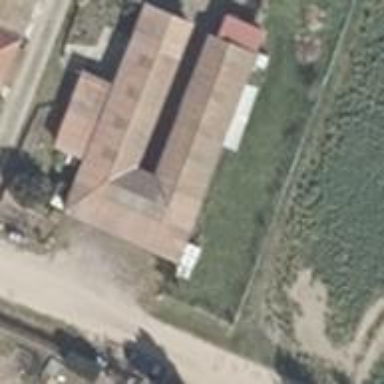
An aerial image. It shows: Shed.